Field crop: maize
Growth stage: 2
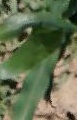
Species: maize